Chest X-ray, PA view. Patient: 47 years old, sex M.
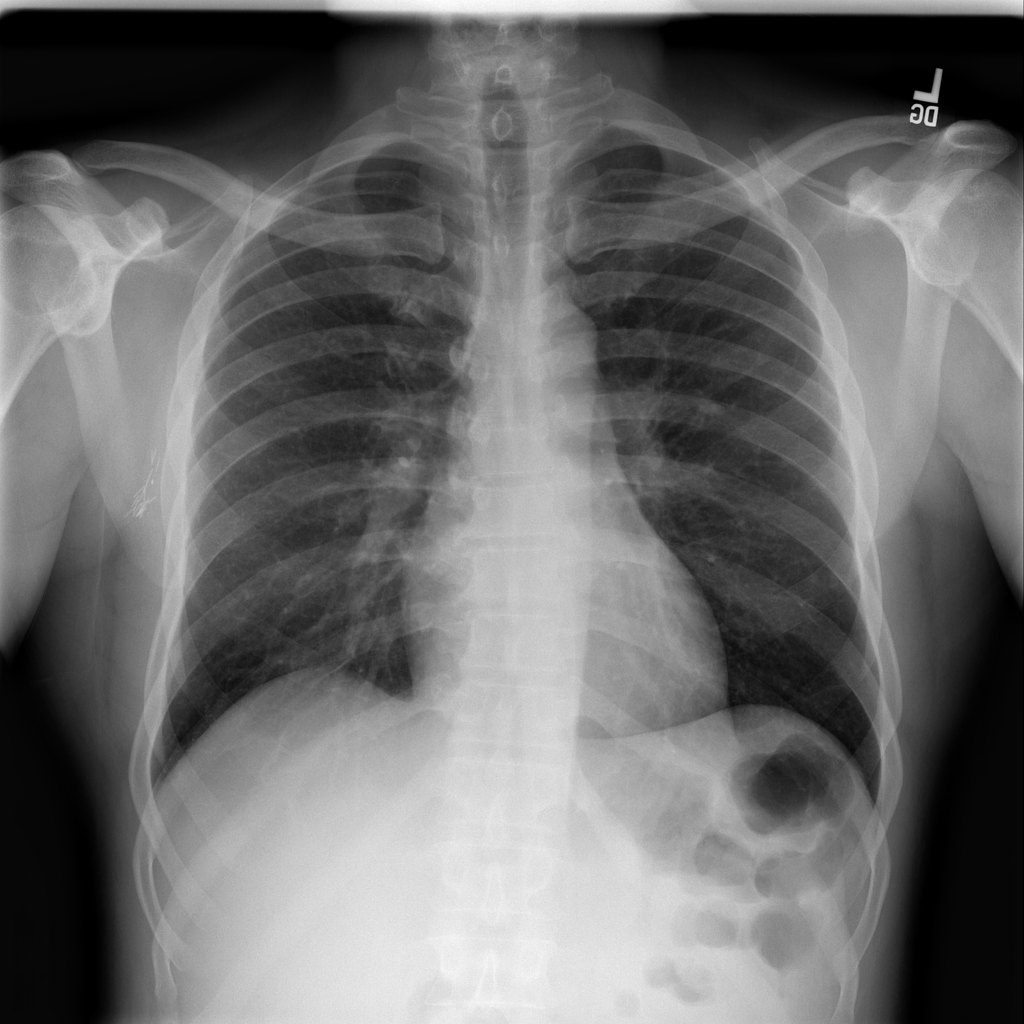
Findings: No Finding